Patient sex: M
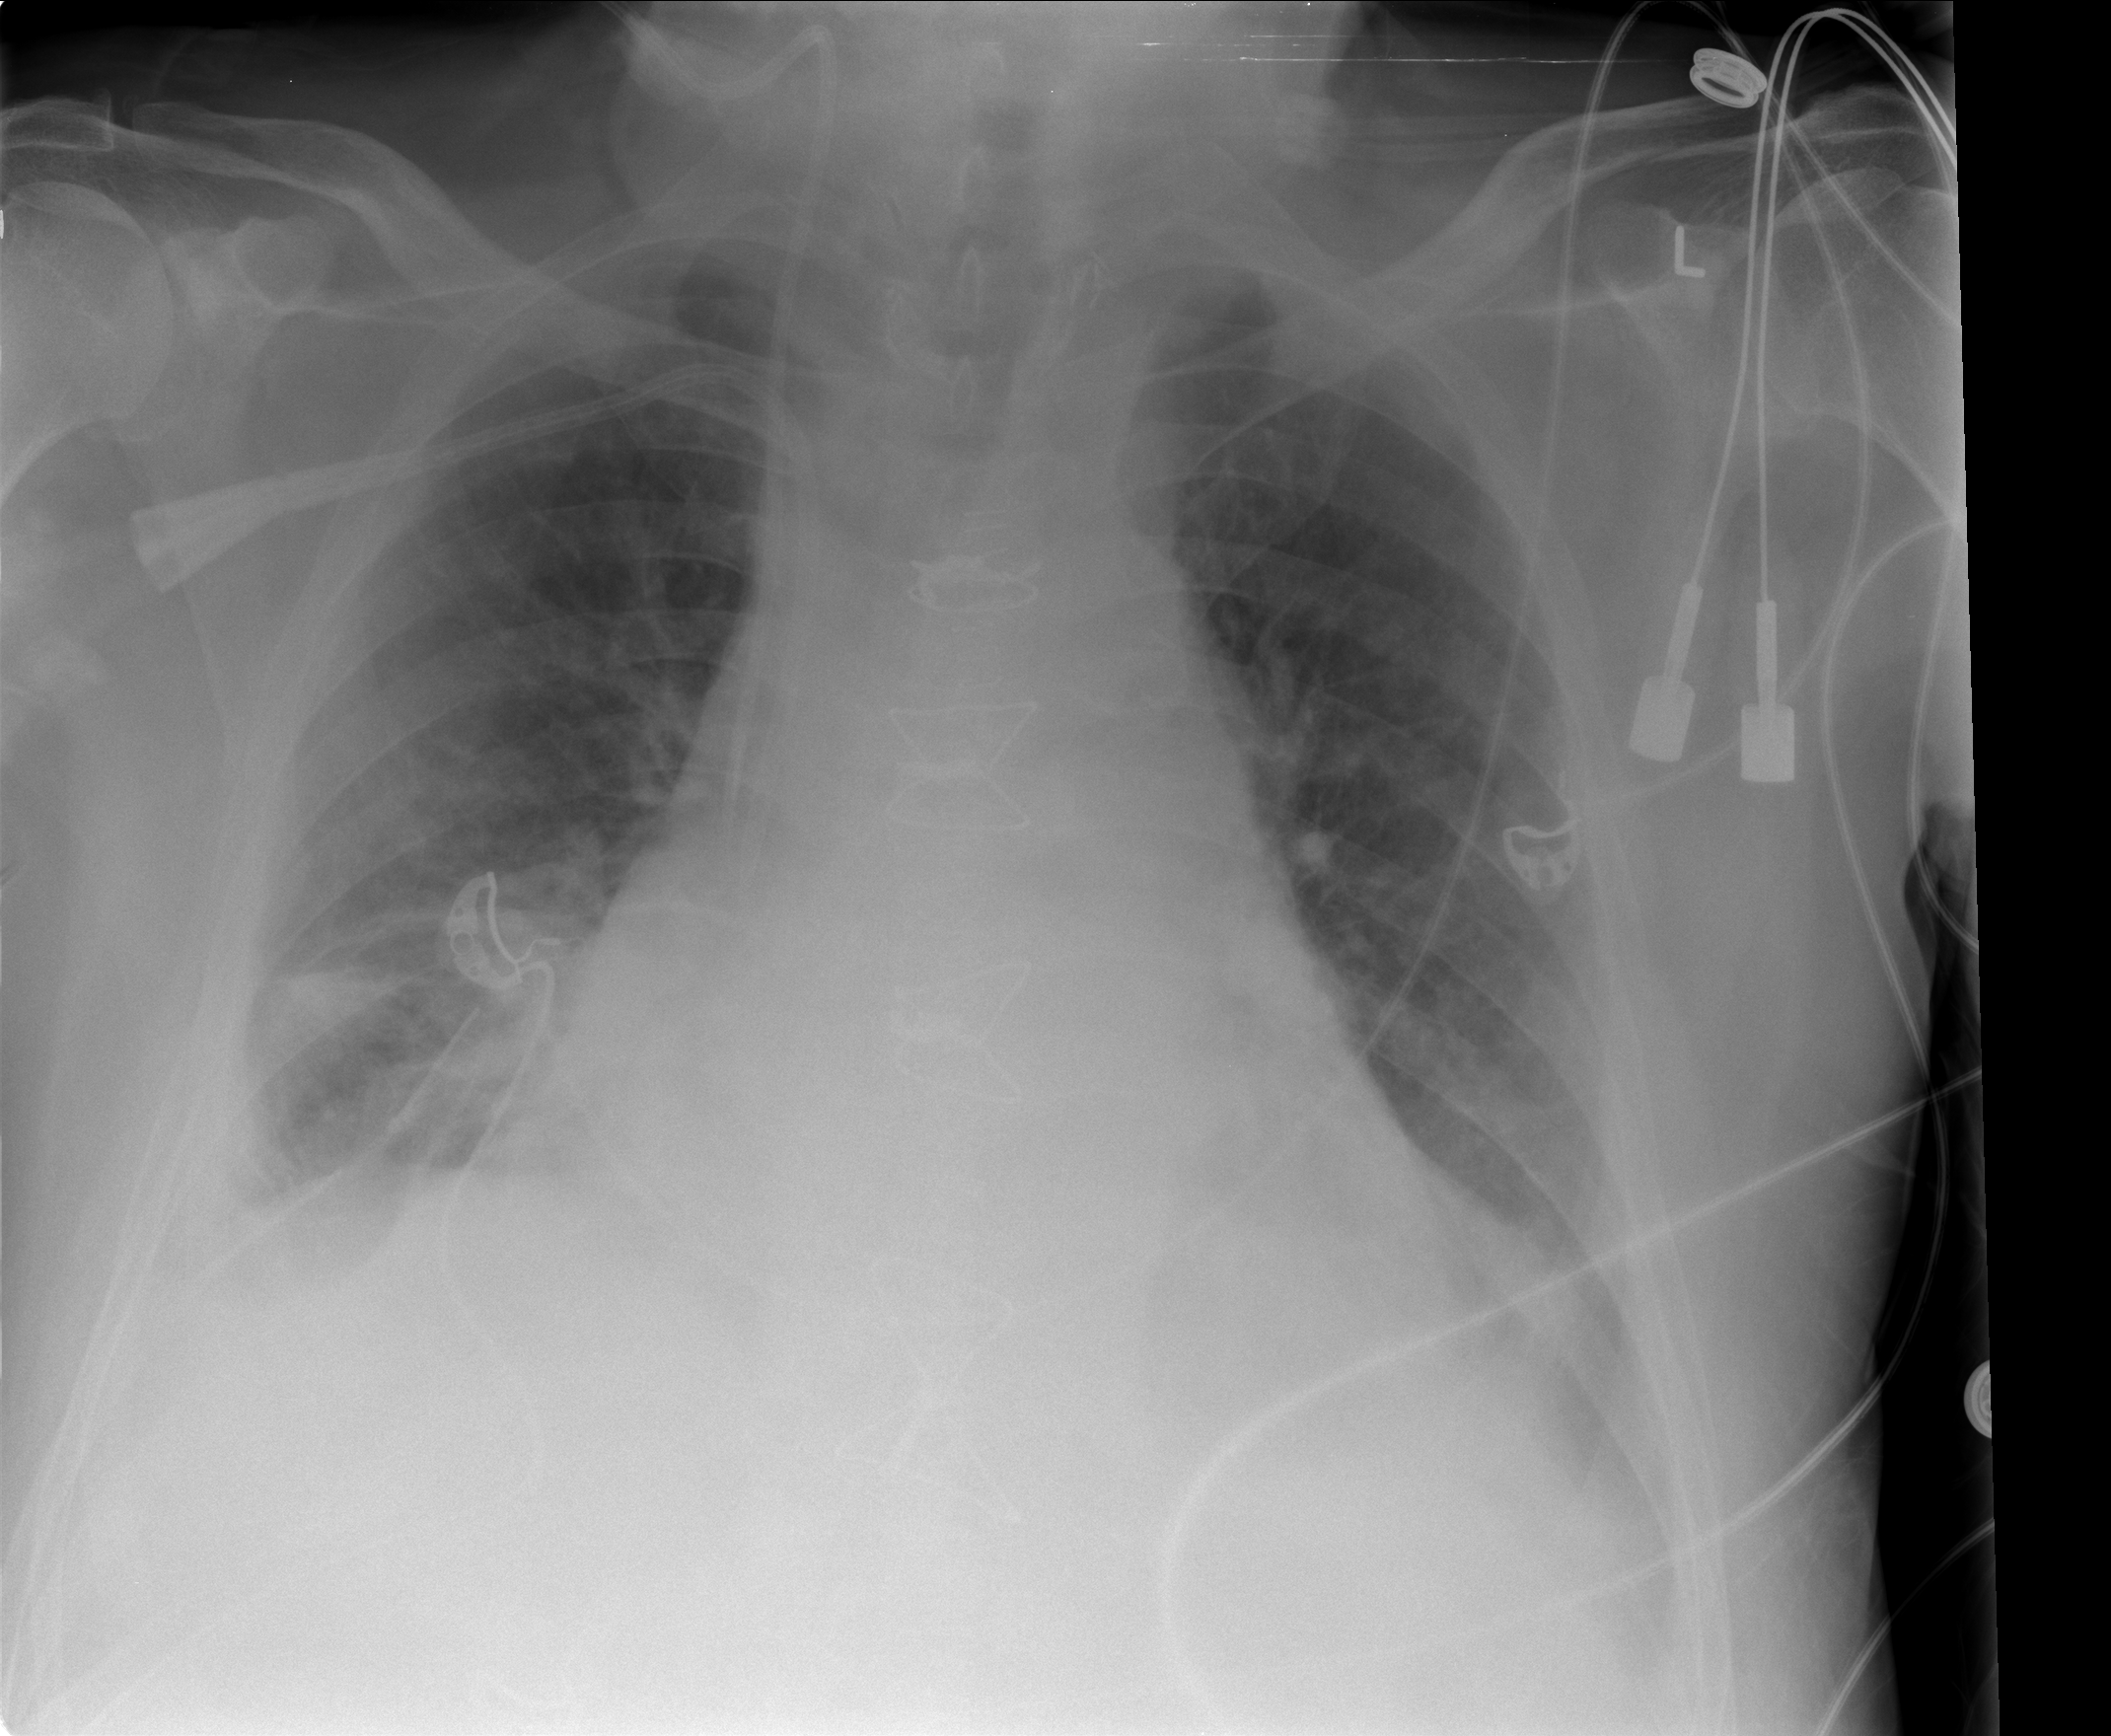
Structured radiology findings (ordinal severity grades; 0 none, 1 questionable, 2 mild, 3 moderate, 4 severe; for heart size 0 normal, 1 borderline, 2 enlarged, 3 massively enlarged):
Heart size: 3
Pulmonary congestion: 3
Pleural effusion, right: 3
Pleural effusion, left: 2
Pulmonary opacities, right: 2
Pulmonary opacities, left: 2
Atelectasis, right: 2
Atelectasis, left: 2